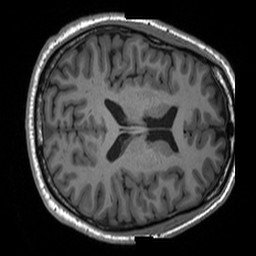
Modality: T1w
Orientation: axial
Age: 47
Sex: male
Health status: healthy
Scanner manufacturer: siemens
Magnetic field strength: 3 T
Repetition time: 2 s
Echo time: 0.00203 s